Question: Here is what my 'test' data looks like (this is fake data):
'''
Var1 Var2 value
1 A -7 <PHONE>
2 C -7 <PHONE>
3 G -7 <PHONE>
4 U -7 <PHONE>
5 A -6 <PHONE>
6 C -6 <PHONE>
7 G -6 <PHONE>
8 U -6 <PHONE>
9 A -5 <PHONE>
10 C -5 <PHONE>
11 G -5 <PHONE>
12 U -5 <PHONE>
13 A -4 <PHONE>
14 C -4 <PHONE>
15 G -4 <PHONE>
16 U -4 <PHONE>
17 A -3 <PHONE>
18 C -3 <PHONE>
19 G -3 <PHONE>
20 U -3 <PHONE>
21 A -2 <PHONE>
22 C -2 <PHONE>
23 G -2 <PHONE>
24 U -2 <PHONE>
25 A -1 <PHONE>
26 C -1 <PHONE>
27 G -1 <PHONE>
28 U -1 <PHONE>
29 A 0 NA
30 C 0 NA
31 G 0 NA
32 U 0 NA
33 A 1 <PHONE>
34 C 1 <PHONE>
35 G 1 <PHONE>
36 U 1 <PHONE>
37 A 2 <PHONE>
38 C 2 <PHONE>
39 G 2 <PHONE>
40 U 2 <PHONE>
41 A 3 <PHONE>
42 C 3 <PHONE>
43 G 3 <PHONE>
44 U 3 <PHONE>
45 A 4 <PHONE>
46 C 4 <PHONE>
47 G 4 <PHONE>
48 U 4 <PHONE>
49 A 5 <PHONE>
50 C 5 <PHONE>
51 G 5 <PHONE>
52 U 5 <PHONE>
53 A 6 <PHONE>
54 C 6 <PHONE>
55 G 6 <PHONE>
56 U 6 <PHONE>
57 A 7 <PHONE>
58 C 7 <PHONE>
59 G 7 <PHONE>
60 U 7 <PHONE>
'''
Here is my code for 'ggplot2':
'''
ggplot(data=test, aes(x=Var2, y=value, fill=Var1))+
geom_bar(stat="identity", position=position_dodge(), colour="black")+
scale_fill_manual(values=c("grey80","grey20","blue","lightblue"))+
theme_bw()+
ylim(0, 1)+
ggtitle("example")+
theme(legend.direction="horizontal", legend.key.size=unit(18,"points"), legend.justification=c(1,1), legend.position=c(1,0.25), legend.title=element_blank())+
scale_x_continuous(limits = c(-7.5,7.5), breaks = round(seq(-7,7)),1)+
xlab("position")+ylab("arbitrary value")+
geom_hline(yintercept = 0.5, linetype=3)
'''
Here is the output:

I would like to specify the ticks on the y-axis so that it is labeled 0, 0.1, 0.2, 0.3... I tried using 'scale_y_continuous' but it erased the entire y-labels. Most tutorials solely focus on the x-axis. How am I supposed to do this?
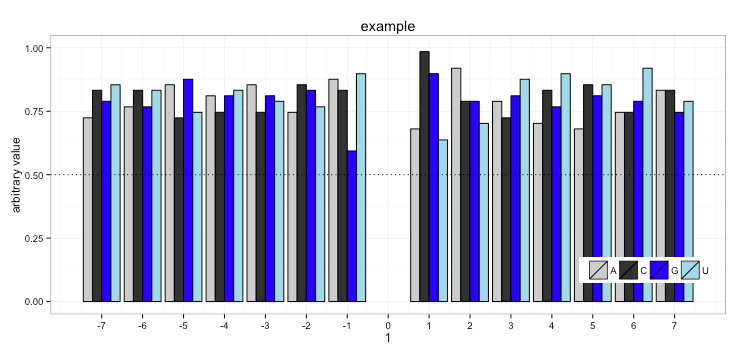
Answer: You have to remove the ylim function and input the scale_y_continuous one
'''
ggplot(data=test, aes(x=Var2, y=value, fill=Var1))+
geom_bar(stat="identity", position=position_dodge(), colour="black")+
scale_fill_manual(values=c("grey80","grey20","blue","lightblue"))+
theme_bw()+
scale_y_continuous(breaks = seq(0, 1, .1), limits = c(0, 1)) +
ggtitle("example")+
#theme(legend.direction="horizontal",
# legend.key.size=unit(18,"points"),
# legend.justification=c(1,1),
# legend.position=c(1,0.25),
# legend.title=element_blank()) +
scale_x_continuous(limits = c(-7.5,7.5), breaks = round(seq(-7,7)),1)+
xlab("position")+ylab("arbitrary value")+
geom_hline(yintercept = 0.5, linetype=3)
'''